Question: How to check a Cell contains formula or not in Excel through oledb reader ?

'''
System.Data.OleDb.OleDbConnection conn2 = new System.Data.OleDb.OleDbConnection("Provider=Microsoft.ACE.OLEDB.12.0; Data Source = " + strFileName + "; Extended Properties = "Excel 8.0;HDR=NO;IMEX=1";");
conn2.Open();
string strQuery2 = "SELECT * FROM [" + Table + "]";
System.Data.OleDb.OleDbDataAdapter adapter2 = new System.Data.OleDb.OleDbDataAdapter(strQuery2, conn2);
System.Data.DataTable DT2 = new System.Data.DataTable();
adapter2.Fill(DT2);
'''
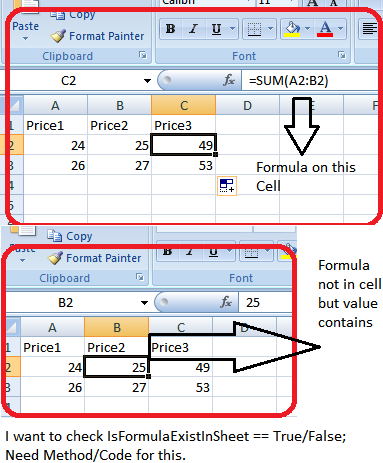
Answer: You can use the <URL> to read Xlsx files.
To do this you need to add a reference to the OpenXML library which can be done via the <URL>. You then need to load the spreadsheet, find the sheet you're interested in and iterate the cells.
Each <URL> property which will be non-null if there is a formula in that cell.
As an example, the following code will iterate each cell and output a line for any cell that has a formula. it will return 'true' if cell has a formula in it; otherwise it will return 'false':
'''
public static bool OutputFormulae(string filename, string sheetName)
{
bool hasFormula = false;
//open the document
using (SpreadsheetDocument spreadsheetDocument = SpreadsheetDocument.Open(filename, false))
{
//get the workbookpart
WorkbookPart workbookPart = spreadsheetDocument.WorkbookPart;
//get the correct sheet
Sheet sheet = workbookPart.Workbook.Descendants<Sheet>().Where(s => s.Name == sheetName).First();
if (sheet != null)
{
//get the corresponding worksheetpart
WorksheetPart worksheetPart = workbookPart.GetPartById(sheet.Id) as WorksheetPart;
//iterate the child Cells
foreach (Cell cell in worksheetPart.Worksheet.Descendants<Cell>())
{
//check for a formula
if (cell.CellFormula != null && !string.IsNullOrEmpty(cell.CellFormula.Text))
{
hasFormula = true;
Console.WriteLine("Cell {0} has the formula {1}", cell.CellReference, cell.CellFormula.Text);
}
}
}
}
return hasFormula;
}
'''
This can be called with the name of the file and the name of the sheet you're interested in although it would be trivial to update the code to iterate sheets. An example call:
'''
bool formulaExistsInSheet = OutputFormulae(@"d: est.xlsx", "Sheet1");
Console.WriteLine("Formula exists? {0}", formulaExistsInSheet);
'''
An example output from the above:
> Cell C1 has the formula A1+B1
Cell B3 has the formula C1*20
Formula exists? True
If you're only interested if there are cells in the sheet that have a formula you can simplify the above by using the <URL> extension method:
'''
public static bool HasFormula(string filename, string sheetName)
{
bool hasFormula = false;
//open the document
using (SpreadsheetDocument spreadsheetDocument = SpreadsheetDocument.Open(filename, false))
{
//get the workbookpart
WorkbookPart workbookPart = spreadsheetDocument.WorkbookPart;
//get the correct sheet
Sheet sheet = workbookPart.Workbook.Descendants<Sheet>().Where(s => s.Name == sheetName).First();
if (sheet != null)
{
//get the corresponding worksheetpart
WorksheetPart worksheetPart = workbookPart.GetPartById(sheet.Id) as WorksheetPart;
hasFormula = worksheetPart.Worksheet.Descendants<Cell>().Any(c =>
c.CellFormula != null && !string.IsNullOrEmpty(c.CellFormula.Text));
}
}
return hasFormula;
}
'''